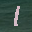
Label: 1